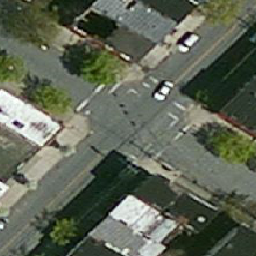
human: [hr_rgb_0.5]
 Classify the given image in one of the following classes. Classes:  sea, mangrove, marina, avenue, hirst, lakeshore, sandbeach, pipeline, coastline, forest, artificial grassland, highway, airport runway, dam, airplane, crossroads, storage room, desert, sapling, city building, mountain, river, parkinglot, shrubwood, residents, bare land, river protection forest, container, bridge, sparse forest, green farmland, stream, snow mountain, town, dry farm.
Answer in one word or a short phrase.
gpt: crossroads